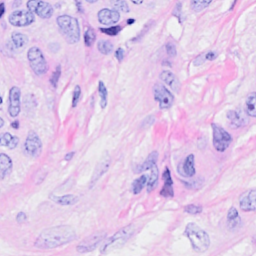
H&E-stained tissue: Breast